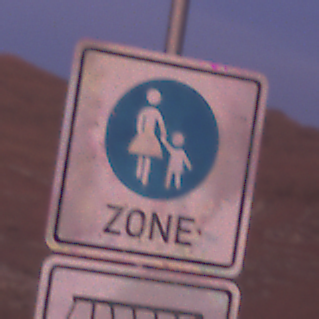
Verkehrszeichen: BeginnFussgaengerzone
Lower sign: MehrspurigeFahrzeugeFrei5
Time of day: Dawn
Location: Outdoor (Nature)
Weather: PartlyCloudy
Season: NotSpecified
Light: Natural